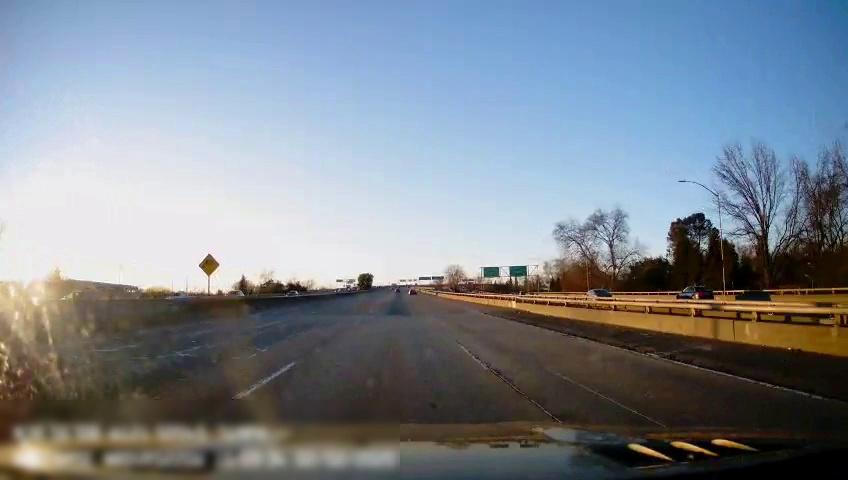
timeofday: Day
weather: Sunny
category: Drivable Space
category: Vehicles | Car
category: Vehicles | Car
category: Vehicles | Car
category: Vehicles | Car
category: Lanes | Current Lane
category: Lanes | Current Lane
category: Lanes | Alternate Lane
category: Lanes | Alternate Lane
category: Traffic | Signs
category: Traffic | Signs
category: Traffic | Signs
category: Traffic | Signs